Question: I have an app that uses a LongListSelector to display a list of items, at the bottom of the page I have a TextBox. When the TextBox is tapped, the SIP displays itself. At this point, I'm unable to then scroll to the top of the LLS.
Sample code:
XAML:
'''
<Grid x:Name="ContentPanel" Grid.Row="1" Margin="12,0,12,0">
<Grid.RowDefinitions>
<RowDefinition Height="*"/>
<RowDefinition Height="Auto"/>
</Grid.RowDefinitions>
<Grid Grid.Row="0">
<phone:LongListSelector x:Name="TheList">
<phone:LongListSelector.ItemTemplate>
<DataTemplate>
<TextBlock Text="{Binding}"
Style="{StaticResource PhoneTextLargeStyle}"/>
</DataTemplate>
</phone:LongListSelector.ItemTemplate>
</phone:LongListSelector>
</Grid>
<Grid Grid.Row="1">
<TextBox />
</Grid>
</Grid>
'''
C#:
'''
public MainPage()
{
InitializeComponent();
Loaded += (sender, args) =>
{
var list = new List<string>();
for (var i = 0; i < 30; i++)
{
list.Add("This is string number " + i);
}
TheList.ItemsSource = list;
};
}
'''
This is as much as I can see, I can pull down to string number 5, but can't see any higher:

Anyone got any ideas?
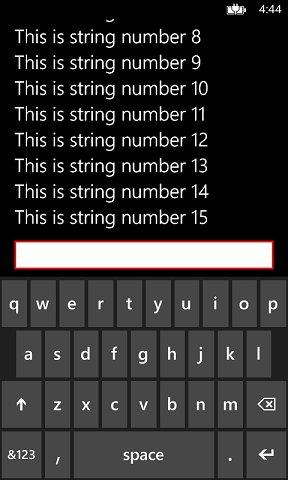
Answer: The 'ScrollViewer' doesn't take into account the SIP so its scrolling experience is the same as when the SIP is not visible (which is why the top can't be reached). One workaround would be to add a margin to the top of the 'LongListSelector', (or the bottom if your textbox is at the top), when the SIP is displayed.
As there's no event for the SIP, you can handle the 'GotFocus' and 'LostFocus' events of the TextBox. (The '180' value was obtained via trial and error)
'''
private void TextBox_GotFocus(object sender, RoutedEventArgs e)
{
TheList.Margin = new Thickness(0,180,0,0);
}
private void TextBox_LostFocus(object sender, RoutedEventArgs e)
{
TheList.Margin = new Thickness();
}
'''